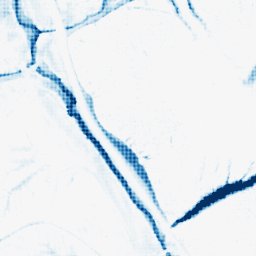
Category: morphological
Decomposition family: morphological_ellipse
Decomposition parameters: operation: closing
width: 20
height: 20
Upsampling method: sinc_hamming
Upsampling parameters: scale: 4
kernel_size: 4
Upsampling scale: 4